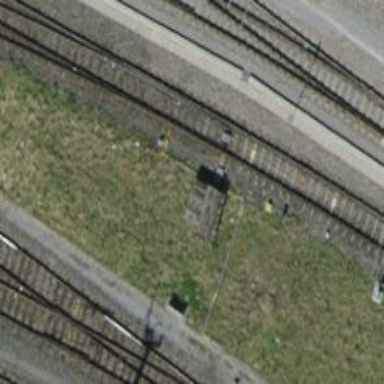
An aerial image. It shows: Railway yard with one track. The railway is electrified with contact line.